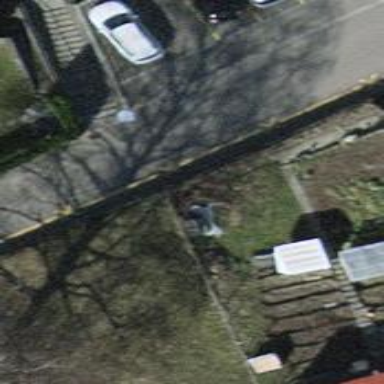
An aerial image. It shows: Steps on sett surface road.